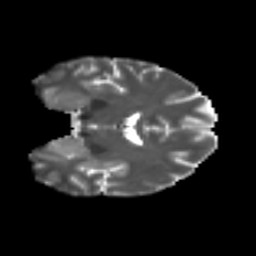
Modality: T2w
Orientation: coronal
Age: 37
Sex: male
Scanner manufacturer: ge
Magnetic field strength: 3 T
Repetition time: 7.8 s
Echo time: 0.0614 s